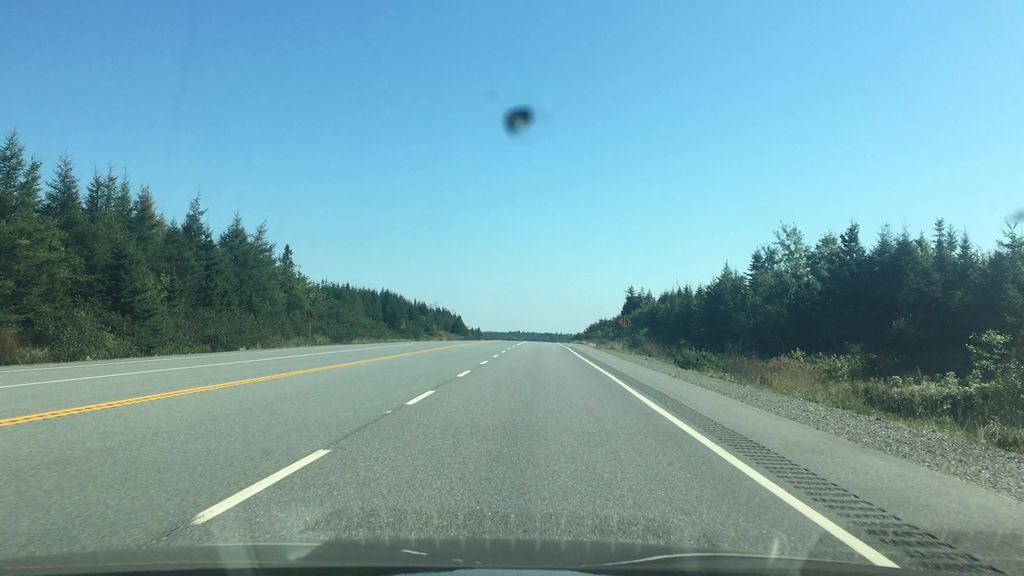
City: halifax